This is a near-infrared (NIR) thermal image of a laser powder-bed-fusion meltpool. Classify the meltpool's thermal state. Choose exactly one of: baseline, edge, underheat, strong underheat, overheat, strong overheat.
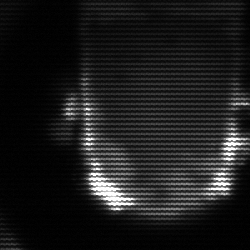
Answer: baseline